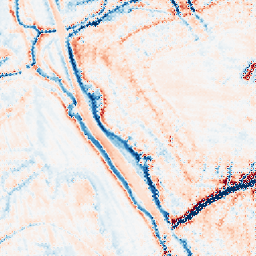
Category: multiscale
Decomposition family: dog_multiscale
Decomposition parameters: sigma_ratio: 1.6
n_scales: 3
base_sigma: 1
Upsampling method: regularized
Upsampling parameters: scale: 2
lambda_reg: 0.1
Upsampling scale: 2